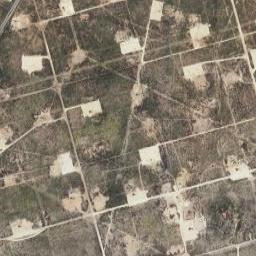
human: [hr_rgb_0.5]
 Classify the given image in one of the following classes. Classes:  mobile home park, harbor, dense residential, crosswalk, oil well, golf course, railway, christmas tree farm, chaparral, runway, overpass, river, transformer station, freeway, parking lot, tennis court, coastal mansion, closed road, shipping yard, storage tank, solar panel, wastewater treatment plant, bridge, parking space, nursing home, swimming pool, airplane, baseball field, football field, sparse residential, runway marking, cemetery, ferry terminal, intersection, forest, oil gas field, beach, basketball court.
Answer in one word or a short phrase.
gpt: oil gas field